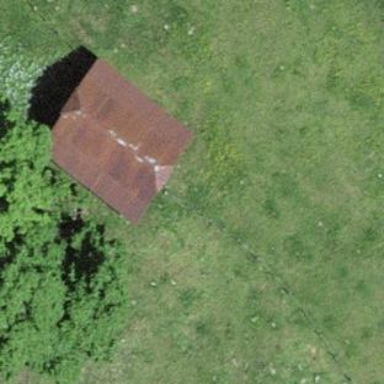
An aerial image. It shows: Shed.